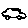
Label: car